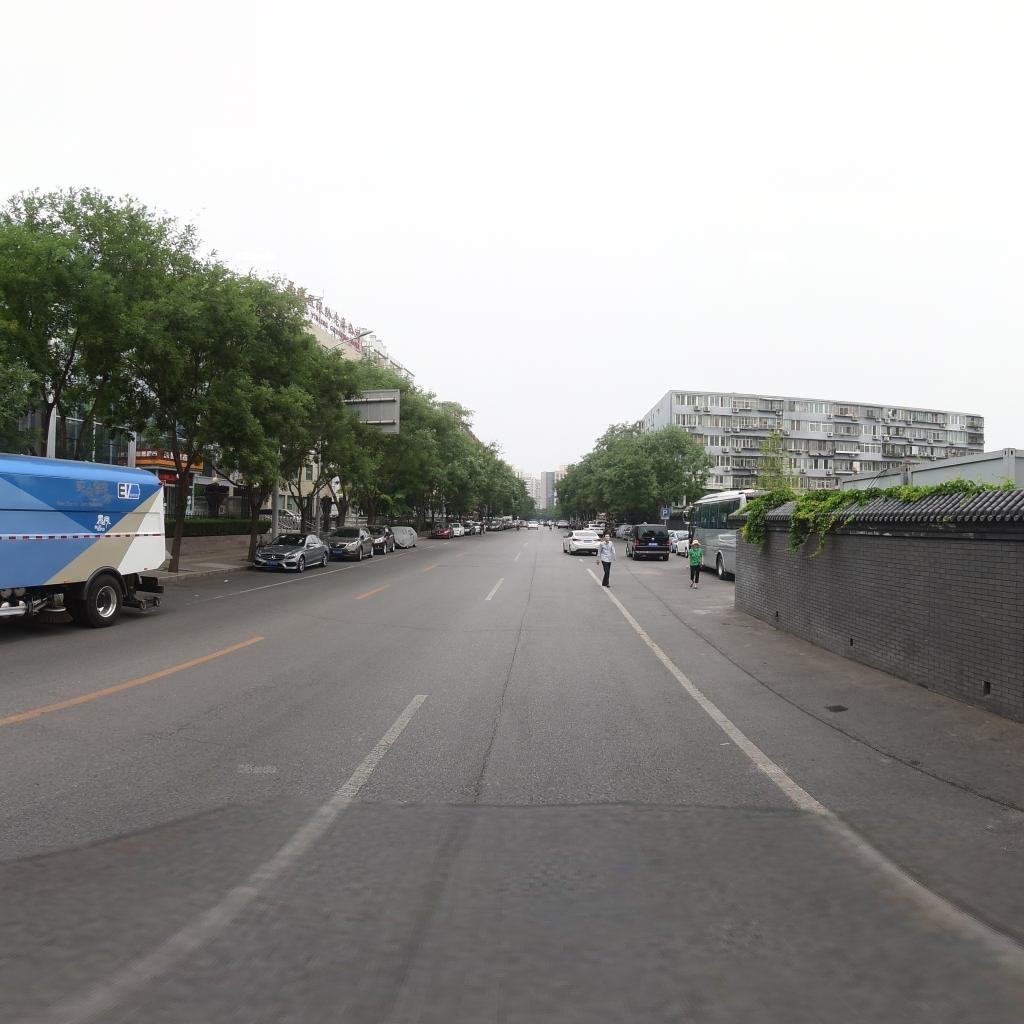
Region: Xicheng
Road damage annotations: transverse crack, longitudinal crack, longitudinal crack, longitudinal crack, transverse crack